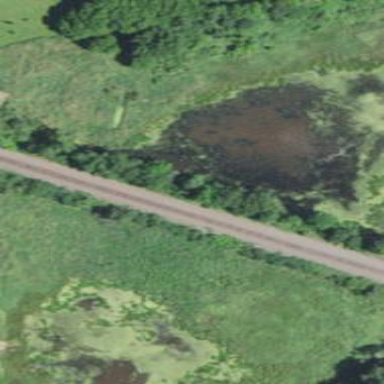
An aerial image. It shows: Pond with natural water.